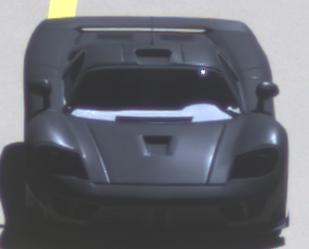
Make: Saleen
Model: S7
Detailed model: -
Model produced from: 2000
Model produced until: 2008
Doors: 2
Color: black
Road condition: wet road
Daytime: midday
Contrast: high contrast